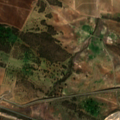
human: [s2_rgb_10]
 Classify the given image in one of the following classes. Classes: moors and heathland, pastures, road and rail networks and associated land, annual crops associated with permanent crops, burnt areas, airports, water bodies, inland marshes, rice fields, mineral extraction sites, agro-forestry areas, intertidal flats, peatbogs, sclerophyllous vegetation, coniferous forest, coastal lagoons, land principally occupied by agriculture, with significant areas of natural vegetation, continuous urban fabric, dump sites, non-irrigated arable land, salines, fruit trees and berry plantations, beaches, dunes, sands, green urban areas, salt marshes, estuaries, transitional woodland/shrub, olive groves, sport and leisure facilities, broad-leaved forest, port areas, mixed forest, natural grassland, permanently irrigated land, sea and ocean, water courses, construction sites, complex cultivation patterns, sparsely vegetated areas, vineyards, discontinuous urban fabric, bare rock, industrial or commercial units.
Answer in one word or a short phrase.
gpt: construction sites, non-irrigated arable land, fruit trees and berry plantations, pastures, land principally occupied by agriculture, with significant areas of natural vegetation, agro-forestry areas, natural grassland, sclerophyllous vegetation